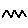
Label: zigzag